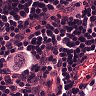
Metastatic tissue present: yes